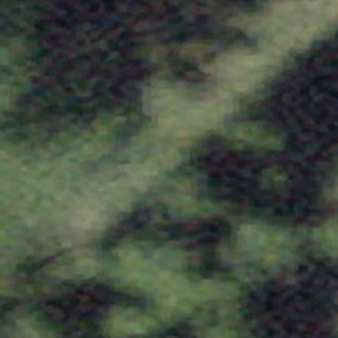
Label: other